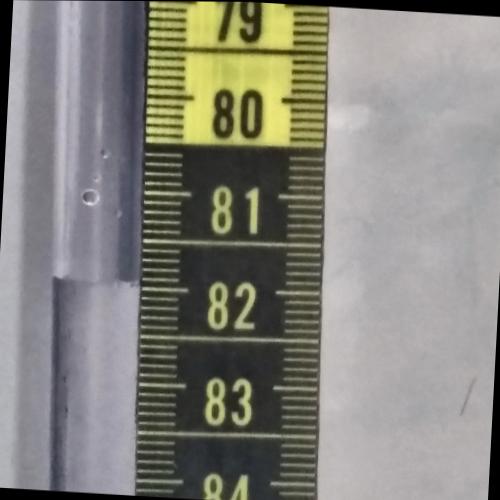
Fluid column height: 81.9 cm